Question: Im not very familiour with Java nor Java applets but I have to fix this issue.
Ever since JRE 7 Update 21 the applet is throwing eceptions in all browsers.

I need to debug the app, because the error gives no clues whatsoever (the application was running for years now, its after latest JRE update that the clients cant use it anymore).
So the applet is used as a JAR file in .NET application.
It is called as javascript with some code:
'''
<html>
<head>
<script type="text/javascript">
var i = 0;
var path = "\\\\reaktorm\\Outgoing\\test";
var ext = ".tif";
var fullPath = "";
function nextImage() {
if (i==2) {
alert("There is no next image in collection!");
} else {
i++;
displayImage();
}
}
function previousImage() {
if (i<1) {
alert("There is no previous image in collection!");
} else {
i--;
displayImage();
}
}
function displayImage() {
//fullPath= path + (i<10?"0"+i:i) + ext;
fullPath= path + ext;
alert(fullPath);
document.webViewer.display(fullPath);
}
</script>
</head>
<body>
<div style="width:100%; height:100%;">
<applet name="webviewer" archive="..\webviewer.jar" code="my.webviewer.WebViewerApplet.class" width="100%" height="100%">
<param name="java_arguments" value="-Xmx512m">
<param name="image_source" value="C: est est.tif">
</applet>
</div>
<form id="testForm" name="testForm" style="display:block">
<input type="button" onClick="previousImage();" value="previous" />
<input type="button" onClick="nextImage();" value="next" />
</form>
</body>
</html>
'''
So if I put this in html file and open it in a browser, i get the upper RuntimeException.
Now I want to debug in order to find the reason for this exception.
I have eclipse, the source code and an JAR export.
I have tried remote debug by launching:
'''
java -Xdebug -Xrunjdwp:transport=dt_socket,server=y,suspend=n,address=5005 -jar webviewer.jar
'''
Then i tried to connect to that using "Remote Java Application" under Debug options in eclipse by connection to locahost:5005, but i get connection refused.
Please can some one point me to the solution - how can i debug this in eclipse?
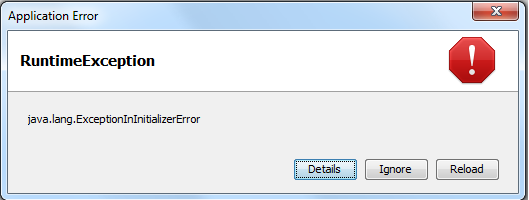
Answer: In Eclipse, navigate to your 'Applet' class, and then click in Eclipse menu, then and . Eclipse will launch your applet in debug mode.